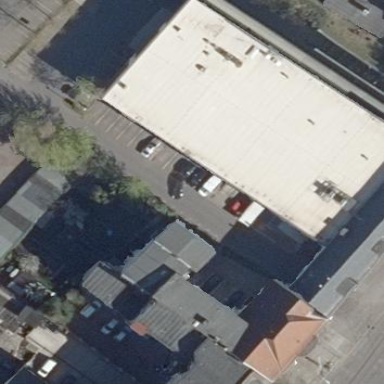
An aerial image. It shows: Supermarket building.